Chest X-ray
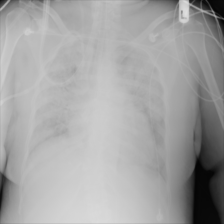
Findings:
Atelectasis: negative
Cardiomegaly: negative
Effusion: negative
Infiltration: positive
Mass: negative
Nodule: negative
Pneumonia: negative
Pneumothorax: negative
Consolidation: negative
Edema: negative
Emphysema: negative
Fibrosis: negative
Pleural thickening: negative
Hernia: negative